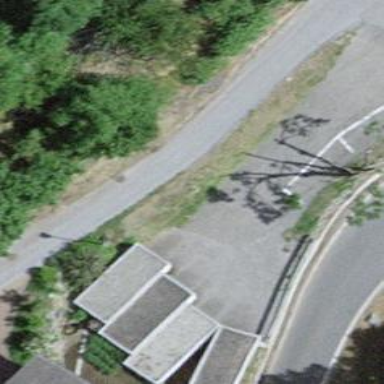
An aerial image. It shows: Garage building.